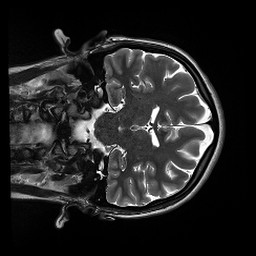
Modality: T2w
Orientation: coronal
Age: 19
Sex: female
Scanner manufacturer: siemens
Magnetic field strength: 3 T
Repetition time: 13.52 s
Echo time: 0.088 s